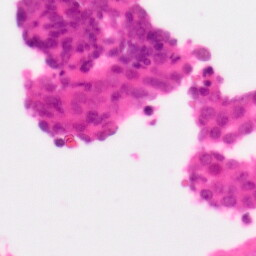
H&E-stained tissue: Colon